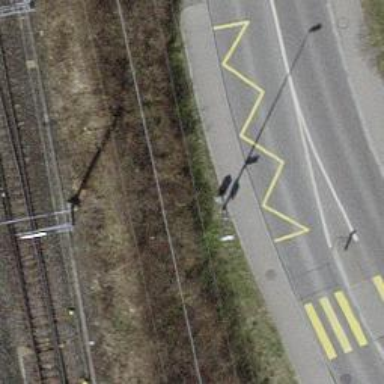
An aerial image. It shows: Platform for public transport. The platform is located by the road.